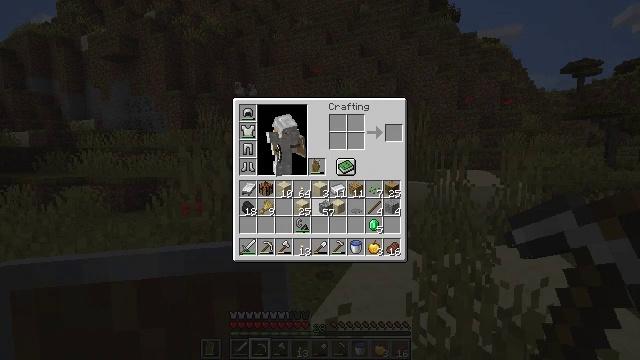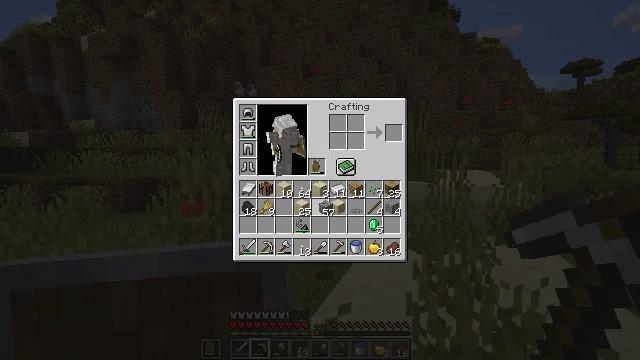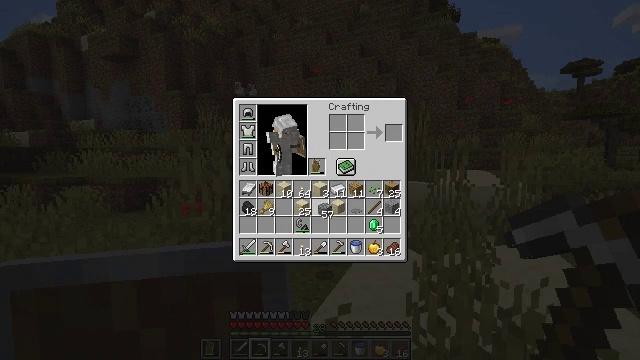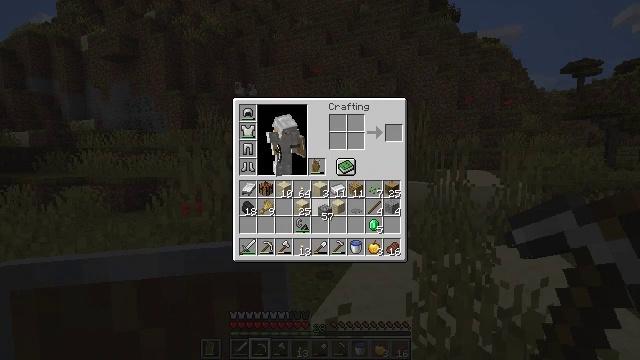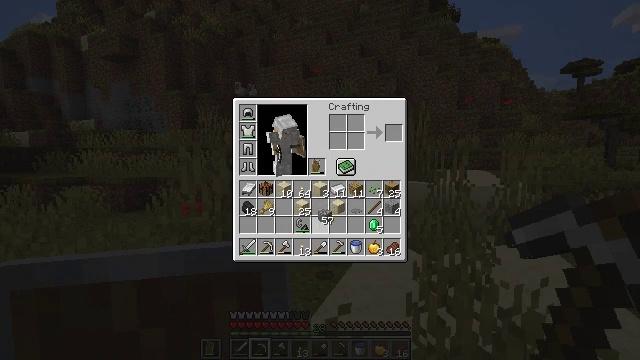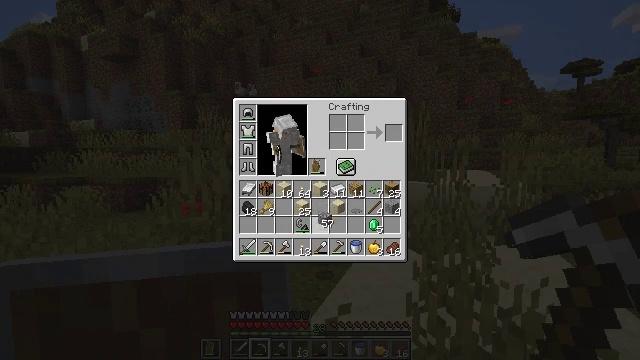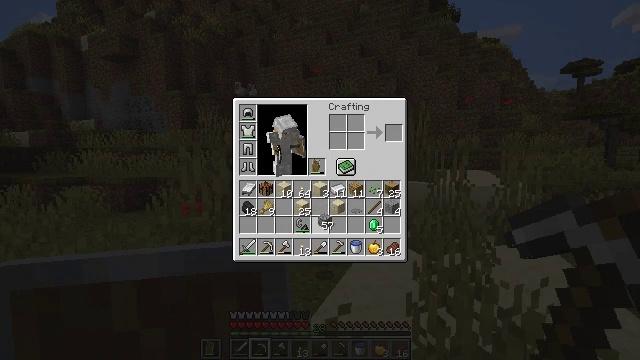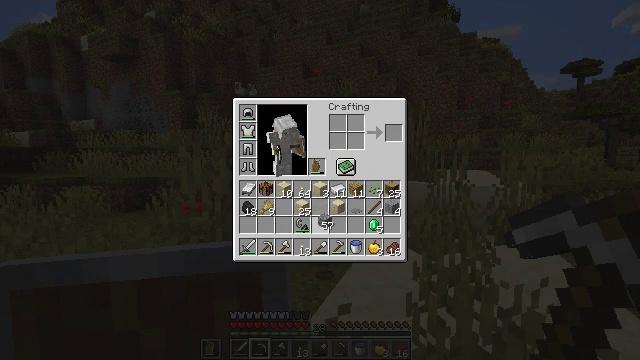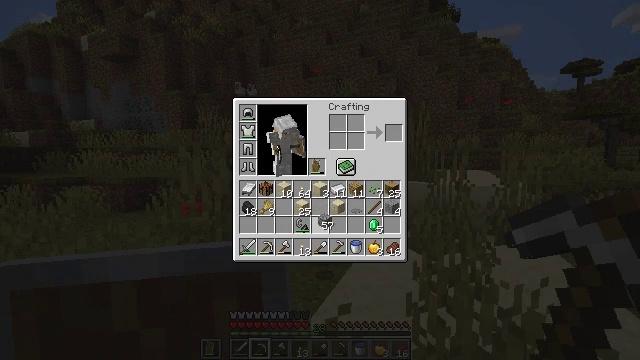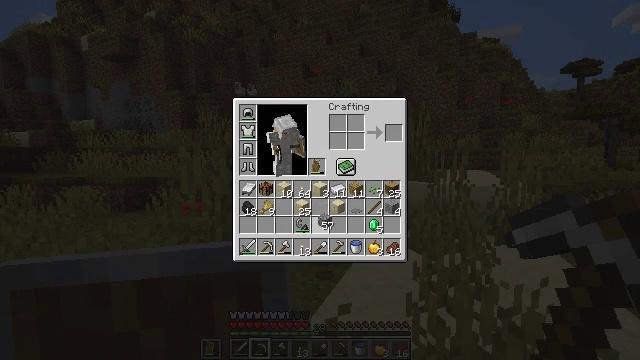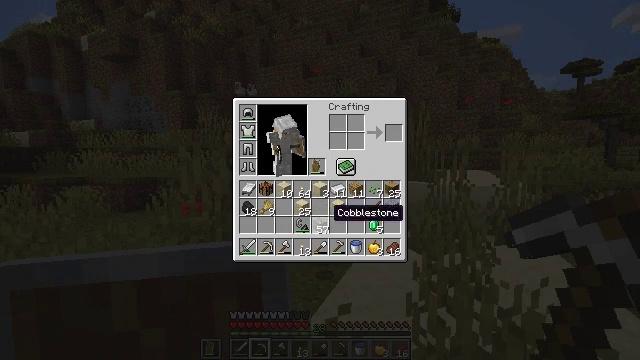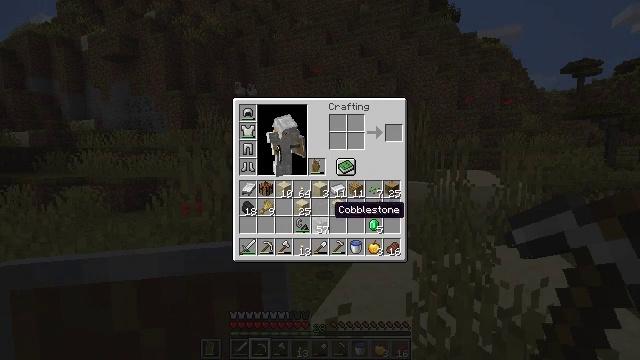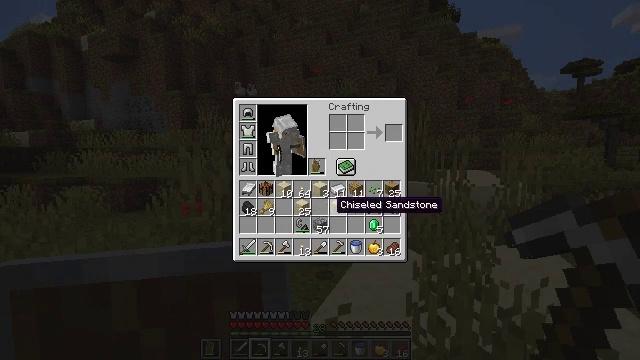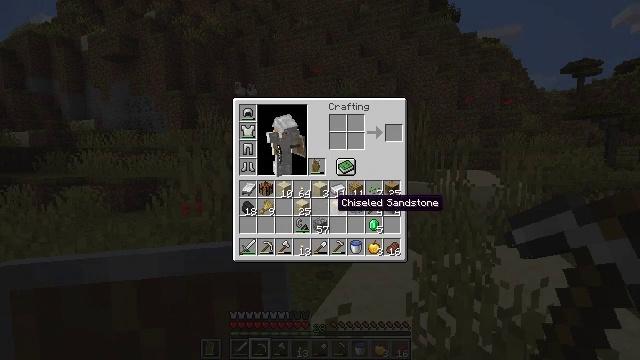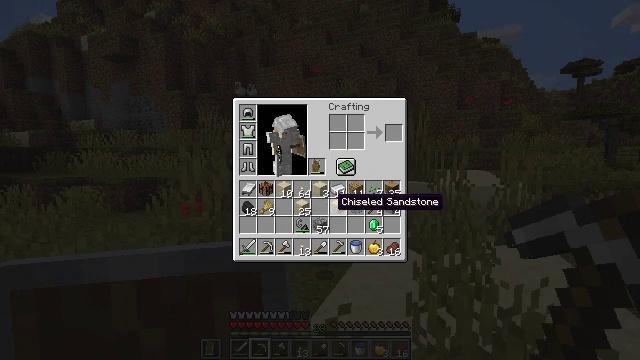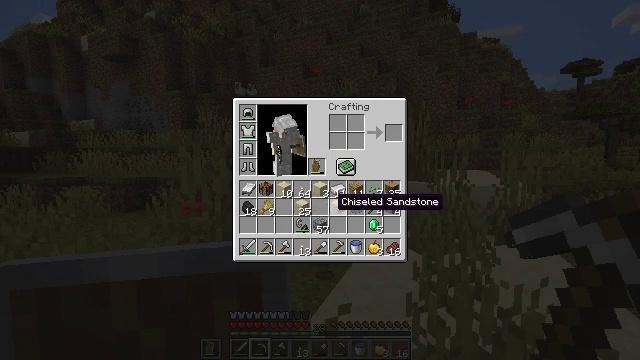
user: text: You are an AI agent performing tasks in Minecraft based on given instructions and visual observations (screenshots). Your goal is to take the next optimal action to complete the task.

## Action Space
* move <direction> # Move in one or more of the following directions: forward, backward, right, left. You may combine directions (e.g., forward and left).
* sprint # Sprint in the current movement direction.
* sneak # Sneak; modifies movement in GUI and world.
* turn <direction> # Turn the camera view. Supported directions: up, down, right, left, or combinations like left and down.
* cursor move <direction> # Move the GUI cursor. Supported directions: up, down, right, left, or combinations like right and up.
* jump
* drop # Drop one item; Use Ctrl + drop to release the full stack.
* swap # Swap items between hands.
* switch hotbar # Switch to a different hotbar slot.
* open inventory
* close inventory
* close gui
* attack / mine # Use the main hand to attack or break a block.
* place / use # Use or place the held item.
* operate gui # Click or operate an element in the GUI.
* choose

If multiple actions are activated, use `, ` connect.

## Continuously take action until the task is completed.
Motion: motion action
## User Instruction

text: Drop a chiseled sandstone.
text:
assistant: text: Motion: no_op
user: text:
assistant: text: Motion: no_op
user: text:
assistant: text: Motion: no_op
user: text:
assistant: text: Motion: no_op
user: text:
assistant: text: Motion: no_op
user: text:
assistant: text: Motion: no_op
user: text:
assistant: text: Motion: operate gui
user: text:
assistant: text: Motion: operate gui
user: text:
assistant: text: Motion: operate gui
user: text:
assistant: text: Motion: no_op
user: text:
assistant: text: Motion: no_op
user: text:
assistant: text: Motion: no_op
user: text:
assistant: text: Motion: no_op
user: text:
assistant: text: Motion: no_op
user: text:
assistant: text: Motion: no_op
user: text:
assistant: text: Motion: no_op
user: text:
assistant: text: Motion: no_op
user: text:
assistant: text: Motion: no_op
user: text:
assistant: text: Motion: no_op
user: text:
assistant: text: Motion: no_op
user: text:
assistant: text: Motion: operate gui
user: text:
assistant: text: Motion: operate gui
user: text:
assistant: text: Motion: operate gui
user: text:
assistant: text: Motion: cursor move right
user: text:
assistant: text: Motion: cursor move right
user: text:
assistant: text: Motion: cursor move right
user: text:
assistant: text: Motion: cursor move right
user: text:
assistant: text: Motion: operate gui
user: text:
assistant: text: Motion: operate gui
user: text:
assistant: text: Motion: cursor move left